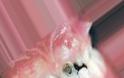
Condition: Caries